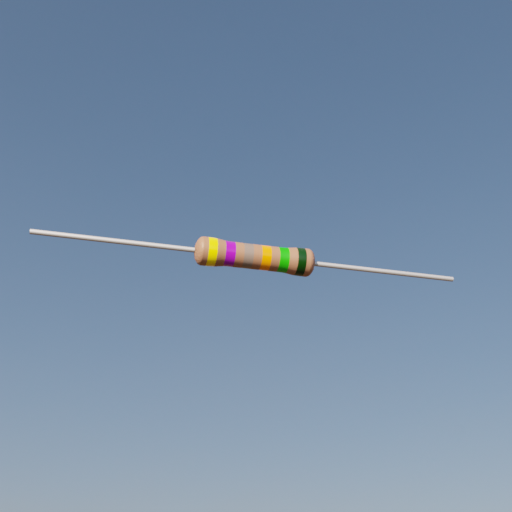
Resistor colour bands (in order): yellow, violet, gray, orange, green, black